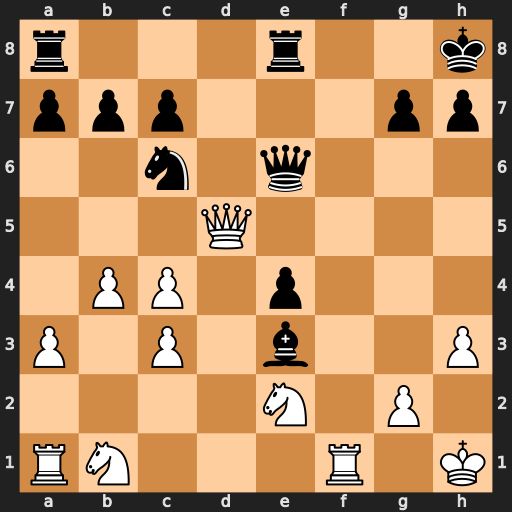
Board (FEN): r3r2k/ppp3pp/2n1q3/3Q4/1PP1p3/P1P1b2P/4N1P1/RN3R1K
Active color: w
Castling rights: -
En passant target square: -
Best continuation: Rf8+ Rxf8 Qxe6